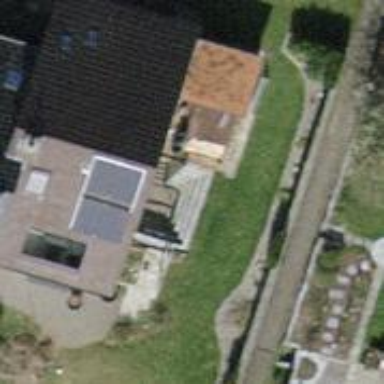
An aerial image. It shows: Garden that is leisure land.